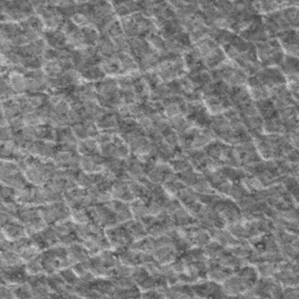
Label: frost